Question: I have a FlowLayoutPanel that users add buttons dinamically. I worked out the code to add the buttons on the panel, the problem I have now is that my buttons are not sorted by name. Instead the buttons show up in the order they were created.
How can I sort the buttons automatically once a new button is created? Can this be done, or am I using the wrong type of panel?
Here is an image of the panel with my buttons, this one appears sorted because it was the initial panel I created.
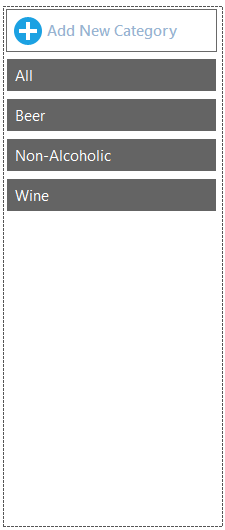
Answer: Use the SetChildIndex method of the Controls' collection:
'''
flp.Controls.SetChildIndex(button3, 1);
'''